九年级 · 画法几何学
如图, 在 Rt $\triangle A B C$ 中, $\angle C=90^{\circ}, A B=10, A C=8, D$ 是 $A C$ 上一点, $A D=5$, $D E \perp A B$, 垂足为 $E$, 则 $A E=$ （）

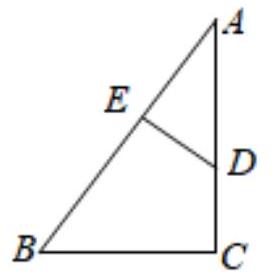
A. 2
B. 3
C. 4
D. 5

答案: C
解析: 先证明 $\triangle A D E \sim \triangle A B C$, 得出对应边成比例, 即可求出 $A E$ 的长.

【详解】解: $\because E D \perp A B$,

$\therefore \angle A E D=90^{\circ}=\angle C$,

$\because \angle A=\angle A$,

$\therefore \triangle A D E \sim \triangle A B C$,

$\therefore \frac{A D}{A B}=\frac{A E}{A C}$, 即 $\frac{5}{10}=\frac{A E}{8}$,

解得: $A E=4$.

故选: C.

【点睛】本题考查了相似三角形的判定与性质; 熟练掌握相似三角形的判定方法, 证明三角形相似得出比例式是解决问题的关键.